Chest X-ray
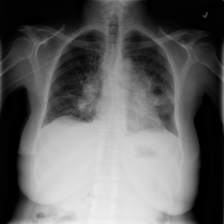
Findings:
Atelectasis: negative
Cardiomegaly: negative
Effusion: negative
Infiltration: negative
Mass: negative
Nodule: negative
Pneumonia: negative
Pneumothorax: negative
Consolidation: negative
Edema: negative
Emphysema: negative
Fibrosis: negative
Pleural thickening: negative
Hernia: negative